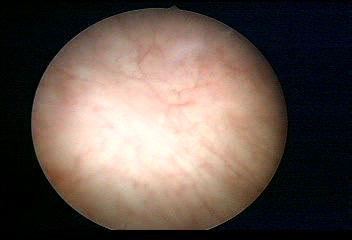
Modality: WLC
Class: Normal mucosa
Bladder cancer association: No